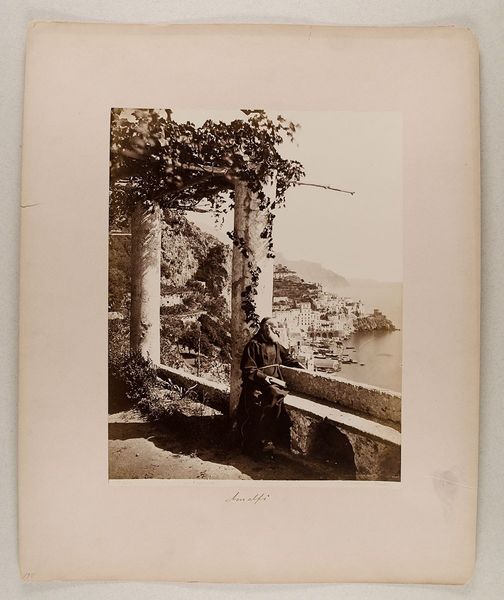
Titel: No. 1188 Amalfi dal Convento dei Capuccini
Künstler: Giorgio Sommer
Standort: Hamburg
Institution: Museum für Kunst und Gewerbe Hamburg
Schlagwörter: stadt, foto, fotografie, photographie, stadtansicht, kloster, photo, karton, abtei, konvent, albumin, lichtbild, kapuziner, reisefotografie, landschaftsphotographie, landschaftsfotografie, historische, alte stadtansicht, bildwerke, angewandte und bildende kunst, hessische systematik, alte ansicht, schwarzweißpositivverfahren, silbersalzverfahren, schwarzweißfotografie, gebäude, örtlichkeit, straße, stätte, küste, reisephotographie, albuminpapier, mönch